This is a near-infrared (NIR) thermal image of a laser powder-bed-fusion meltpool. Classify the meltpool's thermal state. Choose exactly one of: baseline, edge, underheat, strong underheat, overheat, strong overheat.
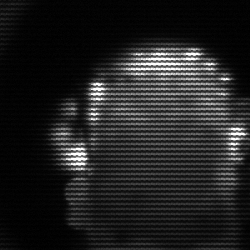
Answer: baseline